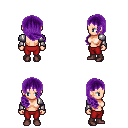
a pixel art fantasy rpg character, female body template, human, light skin, steel arm armor, red pants, purple right-swept hairstyle, maroon shoes, four views (front, back, left, right), 2x2 character sprite sheet, small pixel art, hard edges, no anti-aliasing